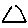
Label: triangle